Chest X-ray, PA view. Patient: 48 years old, sex F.
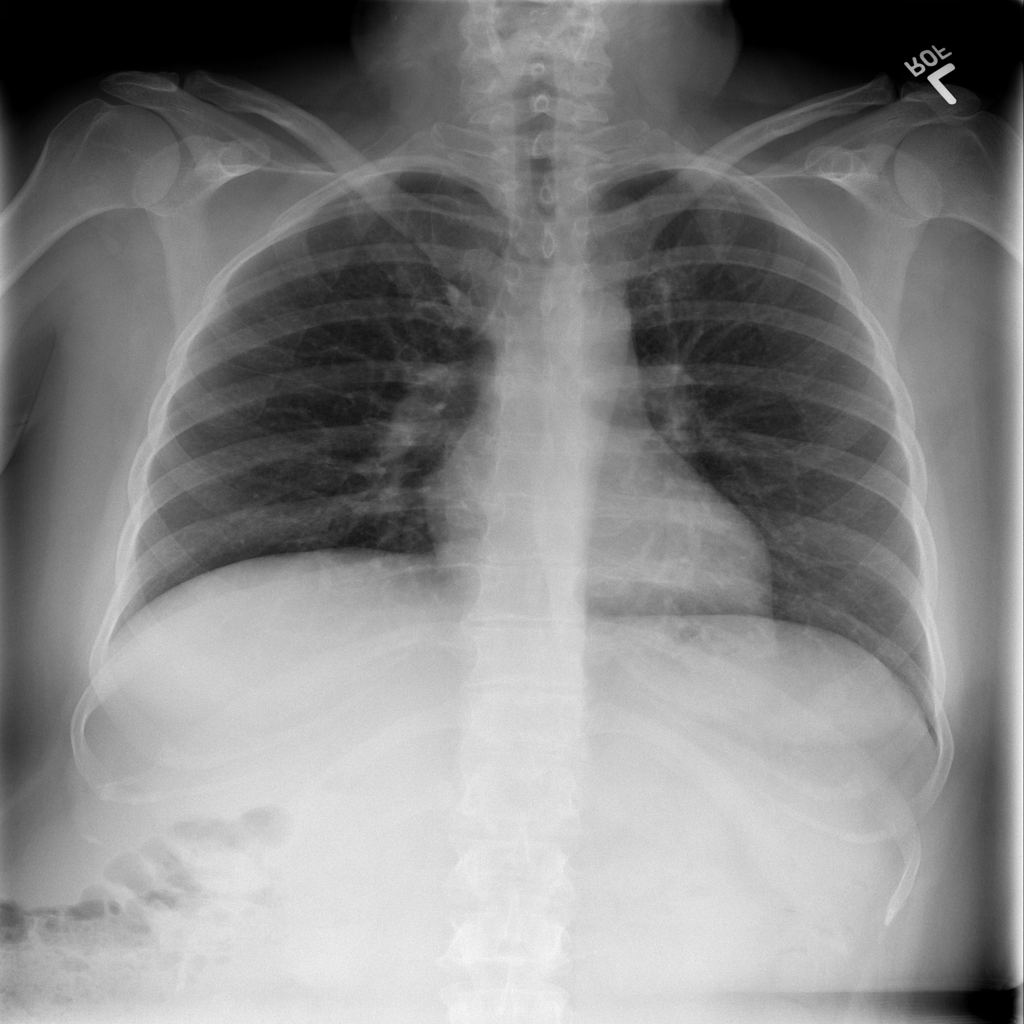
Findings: No Finding